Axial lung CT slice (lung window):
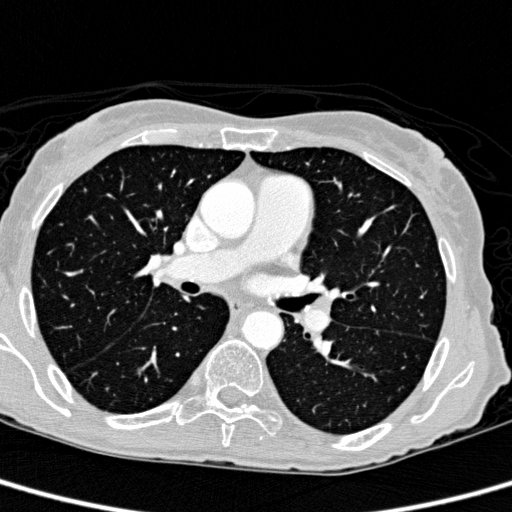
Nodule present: no